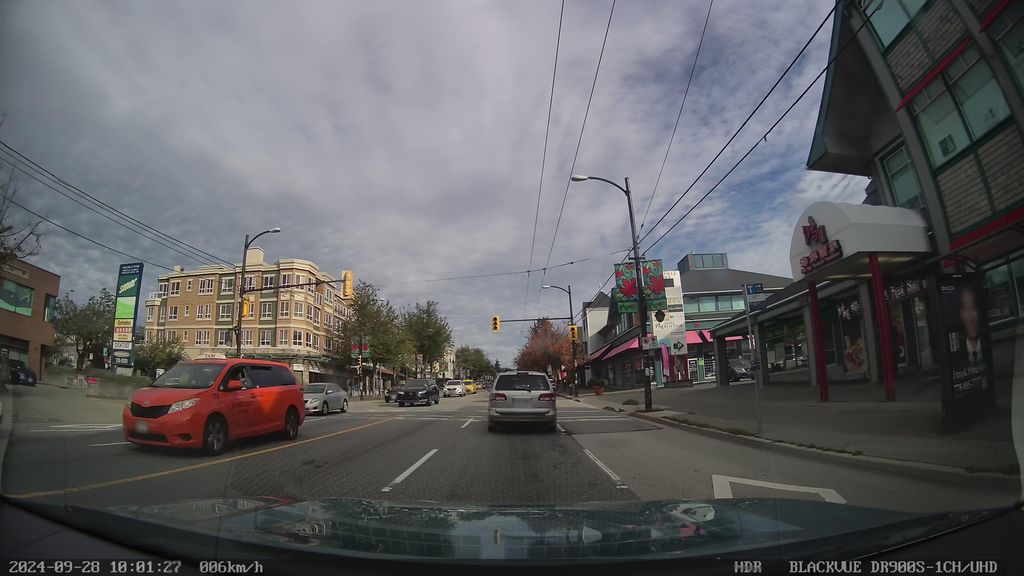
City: vancouver